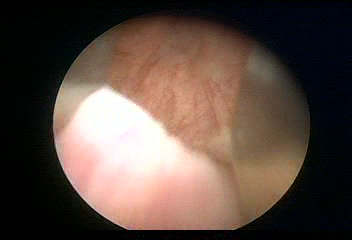
Modality: WLC
Class: Normal mucosa
Bladder cancer association: No